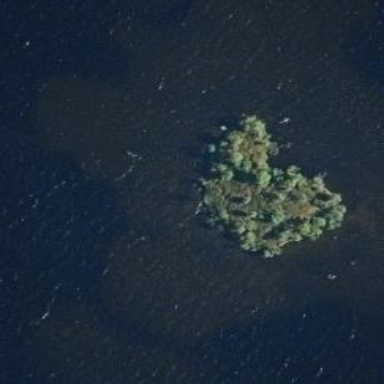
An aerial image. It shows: Islet.